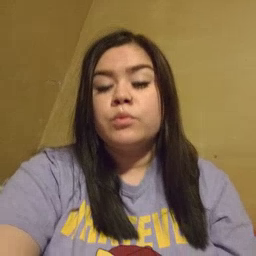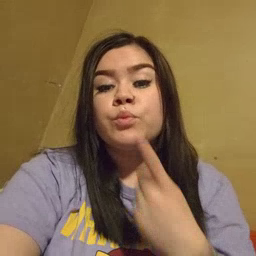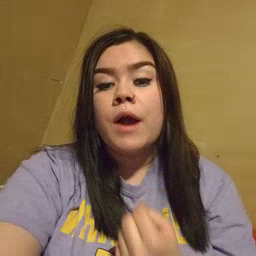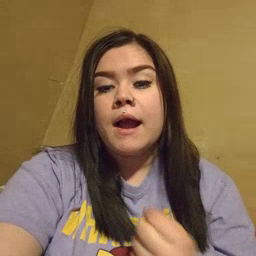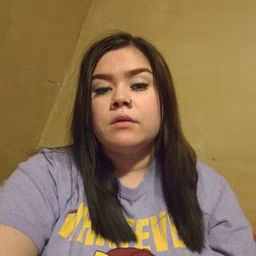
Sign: red